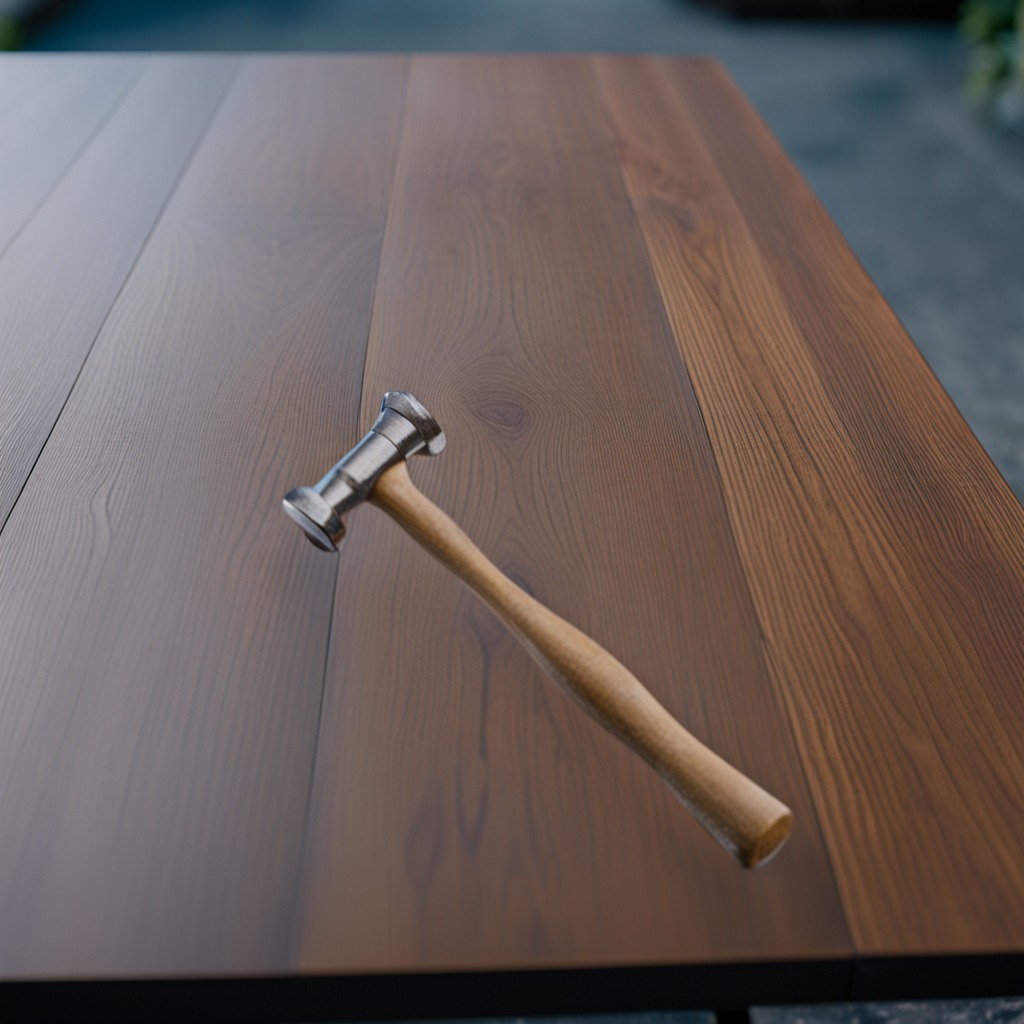
A hammer lies on the old table with faint burn marks in a small garage at twilight.